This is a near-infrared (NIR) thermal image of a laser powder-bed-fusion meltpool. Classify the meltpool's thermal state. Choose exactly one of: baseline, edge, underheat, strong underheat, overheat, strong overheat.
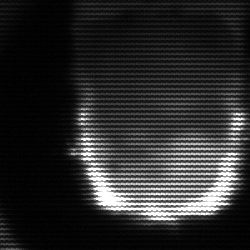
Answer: baseline